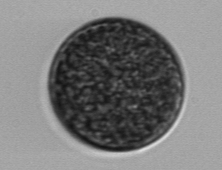
Label: Coscinodiscus